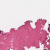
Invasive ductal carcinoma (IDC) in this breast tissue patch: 0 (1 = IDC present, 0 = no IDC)